Question: I've inserted a UITableViewController and it's corresponding UITableView into a simple IB document. The goal is to include the UITableView inside of a parent UIWindow (or UIView) with other "stuff" (anything really) adorning the table. Here's what that might look like in Interface Builder.

I've tried this numerous times and always get to the same place.
1. Build a working subclass of UITableViewController filled with data
2. Customize the UTableView and it's cells including tap targets
3. Add the newly created UITableViewController into an IB document
4. Drag the UITableView out of the UITableViewController and into the main UIView
5. Wire up the UITableViewController to the UITableView
6. Note: adding the UITableViewController in code results in the same problem
When running the app in the iPhone emulator or on a device the table displays correctly, but crashes the first time you try and interact with it. A scroll, a tap, anything crashes the app. This seems to be a delegate problem, like the UITableView doesn't know how to communicate back to the UITableViewController, but I have no idea how to correct the problem.
So far I have been able to get by by customizing the tableHeaderView to get layouts that suffice, but I'd really prefer to have the other technique work.
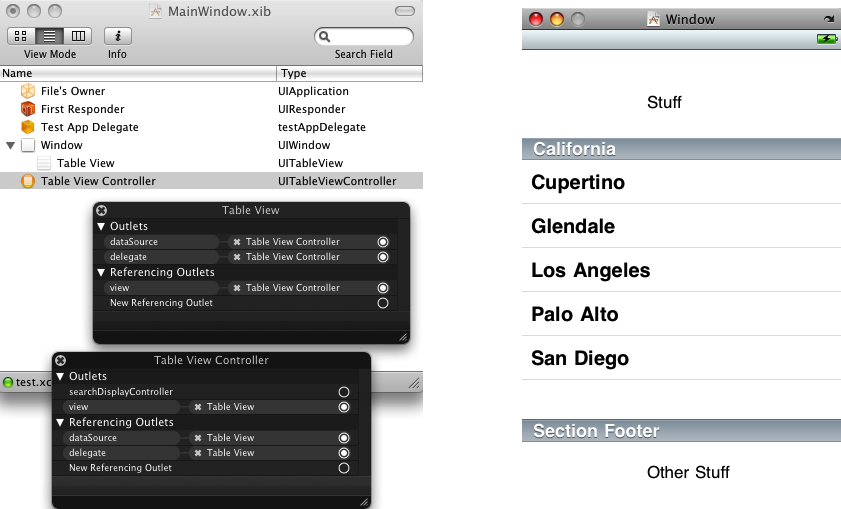
Answer: You're on the right track! Here's what you need to do:
1. Create a standard UIViewController subclass with its accompanying view xib.
2. Add a UITableView in the XIB.
3. Wire everything up. The view controller will be the delegate and the datasource for your table, so you must implement both protocols.
4. In your implementation file, add all of the necessary datasource and delegate methods needed for the tableview: (UITableViewCell *)tableView:(UITableView *)tv
cellForRowAtIndexPath:(NSIndexPath *)indexPath
Your header file may look something like this:
MyViewController.h
'''
@interface MyViewController : UIViewController <UITableViewDataSource, UITableViewDelegate>
{
IBOutlet UITableView *myTableView;
//This outlet is only necessary if you need to send messages to the table view (such as reloadData)
}
@end
'''
That should do it!